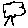
Label: tree